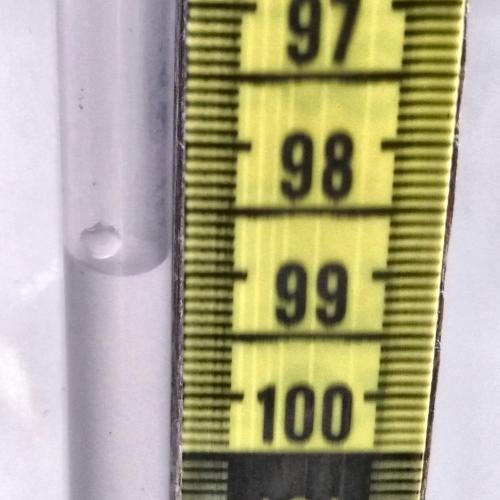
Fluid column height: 99.0 cm